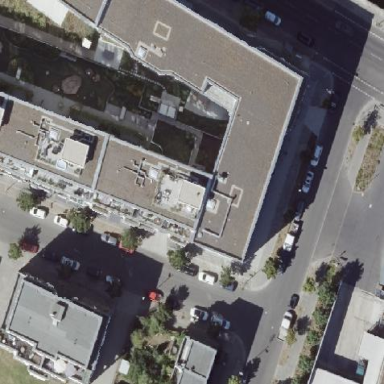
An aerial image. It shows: Commercial building with flat roof.